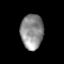
Tissue: prostate
Cell type: T cells
Senescence score: 0.3484
Nuclear area (px): 774
Mean DAPI intensity: 141.64